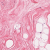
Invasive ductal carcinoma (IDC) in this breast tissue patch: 0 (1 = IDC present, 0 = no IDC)